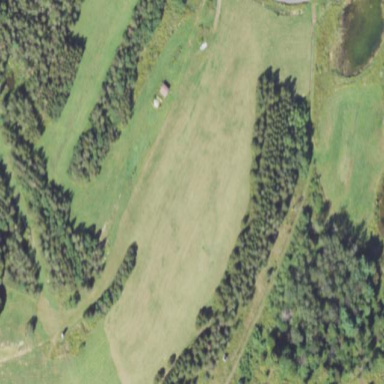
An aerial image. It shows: Natural grassy area.